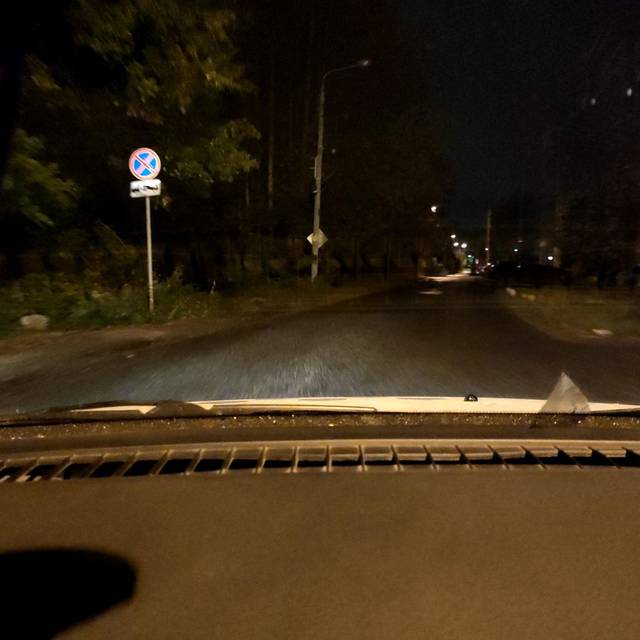
Region: Russia
Coordinates: 57.996, 56.182